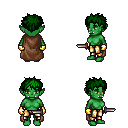
a pixel art fantasy rpg character, female body template, orc, green skin, brown cape, gold greaves, green bedhead hairstyle, gold gloves, dagger, four views (front, back, left, right), 2x2 character sprite sheet, small pixel art, hard edges, no anti-aliasing